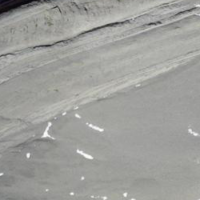
EUNIS habitat code: 48
Species observed at this site:
Saxifraga paniculata